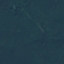
Label: Forest